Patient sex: M
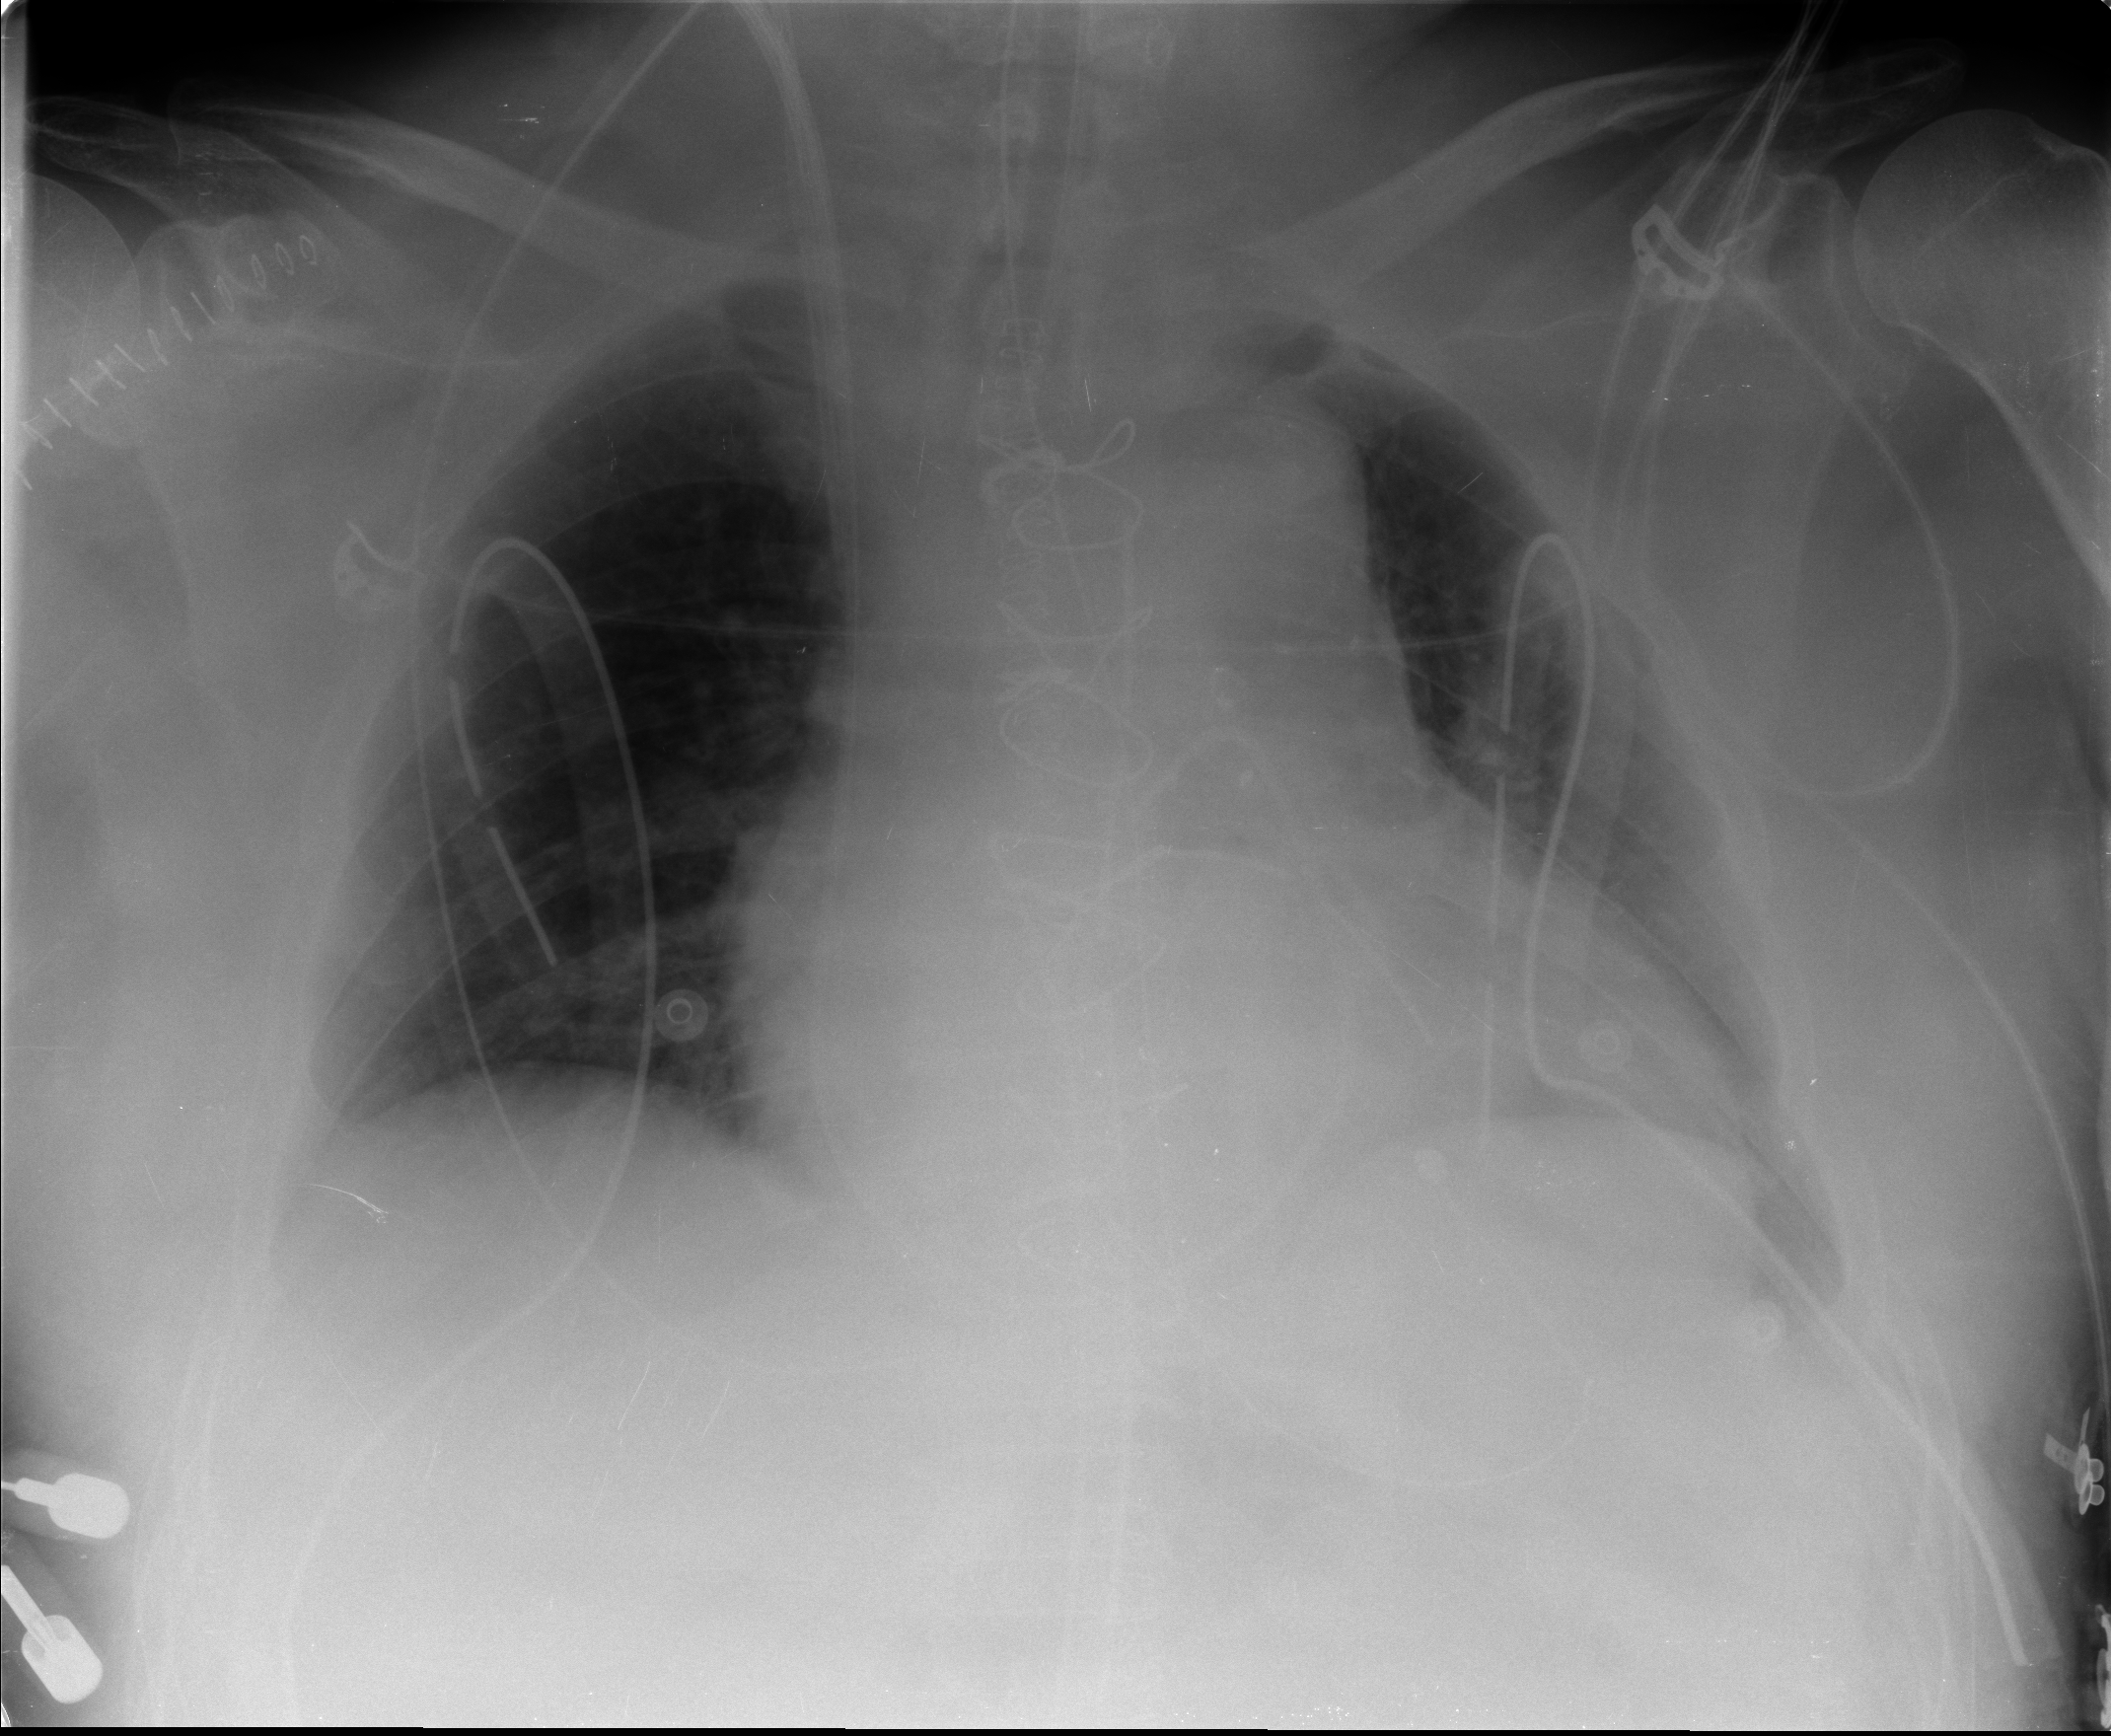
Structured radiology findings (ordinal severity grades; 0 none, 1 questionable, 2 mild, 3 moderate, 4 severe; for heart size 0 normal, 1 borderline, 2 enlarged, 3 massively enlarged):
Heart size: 2
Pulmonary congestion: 2
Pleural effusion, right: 2
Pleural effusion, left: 2
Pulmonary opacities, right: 0
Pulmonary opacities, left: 0
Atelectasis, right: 1
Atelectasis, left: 2